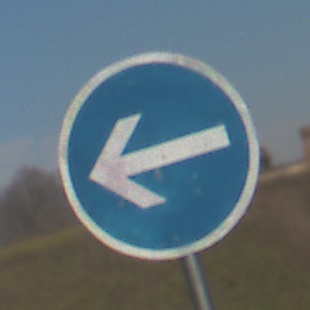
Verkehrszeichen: VorgeschriebeneFahrtrichtungHierLinks
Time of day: MorningAfternoon
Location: Outdoor (Nature)
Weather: PartlyCloudy
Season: NotSpecified
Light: Natural